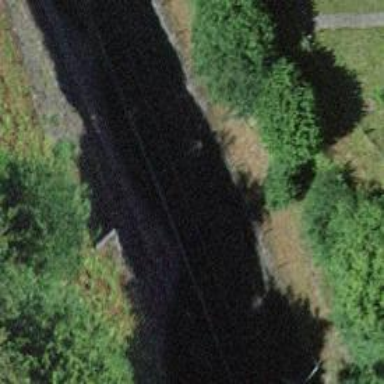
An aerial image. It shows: Railway switch.